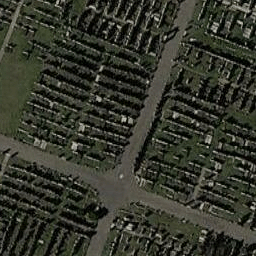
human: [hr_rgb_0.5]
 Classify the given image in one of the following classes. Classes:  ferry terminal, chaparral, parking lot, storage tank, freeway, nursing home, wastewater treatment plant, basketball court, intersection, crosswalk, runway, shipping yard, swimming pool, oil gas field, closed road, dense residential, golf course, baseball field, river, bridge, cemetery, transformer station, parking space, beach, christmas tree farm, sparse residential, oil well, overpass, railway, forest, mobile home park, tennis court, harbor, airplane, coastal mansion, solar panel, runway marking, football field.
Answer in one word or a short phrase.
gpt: cemetery